Field crop: tomato
Growth stage: 2
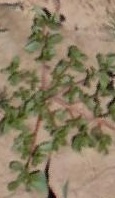
Species: portulaca